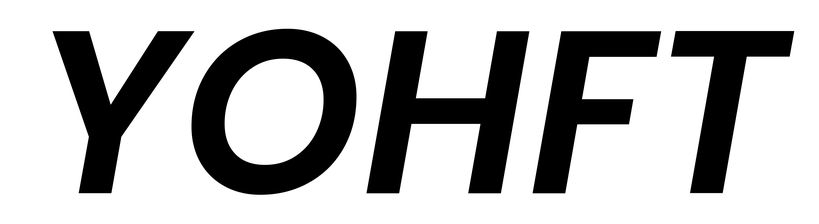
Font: Poppins-SemiBoldItalic